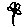
Label: flower